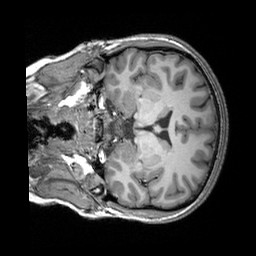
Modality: T1w
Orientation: coronal
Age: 29
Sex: female
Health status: healthy
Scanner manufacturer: siemens
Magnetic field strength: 3 T
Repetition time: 2.3 s
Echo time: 0.00303 s